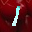
Label: 1